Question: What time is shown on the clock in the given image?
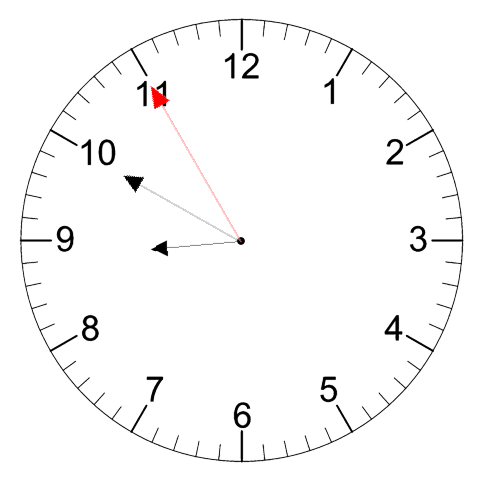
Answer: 08:49:55